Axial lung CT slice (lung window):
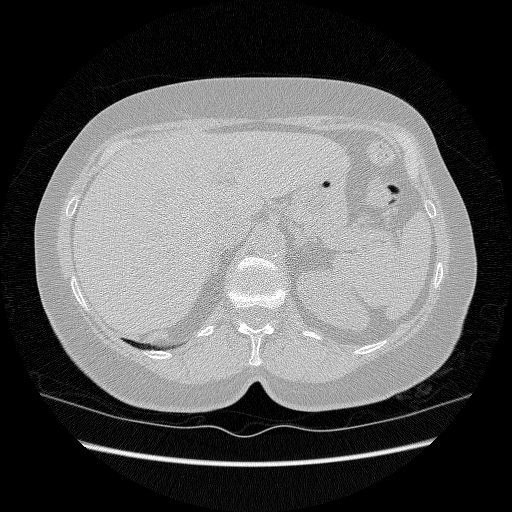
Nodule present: no